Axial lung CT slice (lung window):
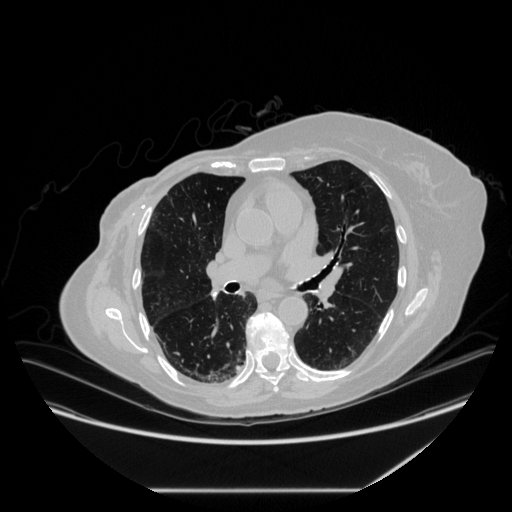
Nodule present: yes
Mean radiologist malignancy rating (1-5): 1